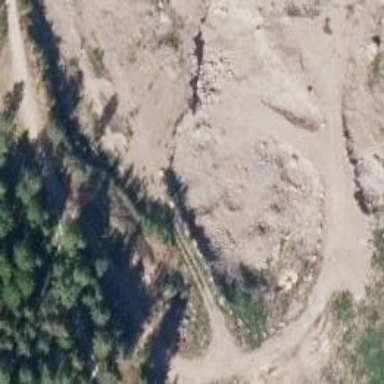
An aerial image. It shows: Quarry area.